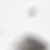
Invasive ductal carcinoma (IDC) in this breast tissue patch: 0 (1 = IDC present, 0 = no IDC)